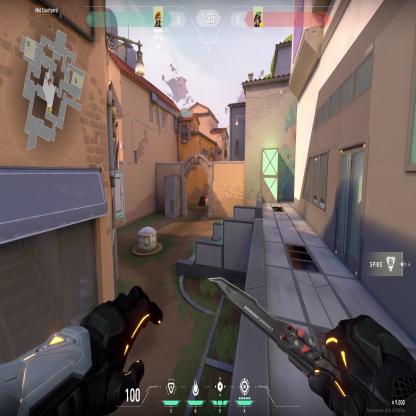
Label: enemy